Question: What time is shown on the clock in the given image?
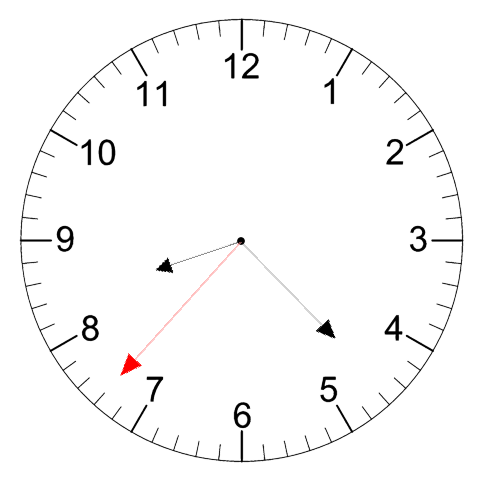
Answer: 08:22:37